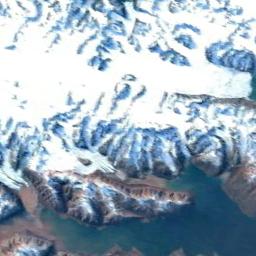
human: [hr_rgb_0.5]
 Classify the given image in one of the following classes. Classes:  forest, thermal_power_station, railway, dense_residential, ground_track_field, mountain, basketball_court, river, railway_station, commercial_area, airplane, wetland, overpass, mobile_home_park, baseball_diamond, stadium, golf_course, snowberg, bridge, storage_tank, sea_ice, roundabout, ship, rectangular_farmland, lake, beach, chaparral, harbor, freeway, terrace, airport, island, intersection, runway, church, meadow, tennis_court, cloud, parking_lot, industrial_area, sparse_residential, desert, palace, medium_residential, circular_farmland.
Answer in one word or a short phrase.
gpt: snowberg